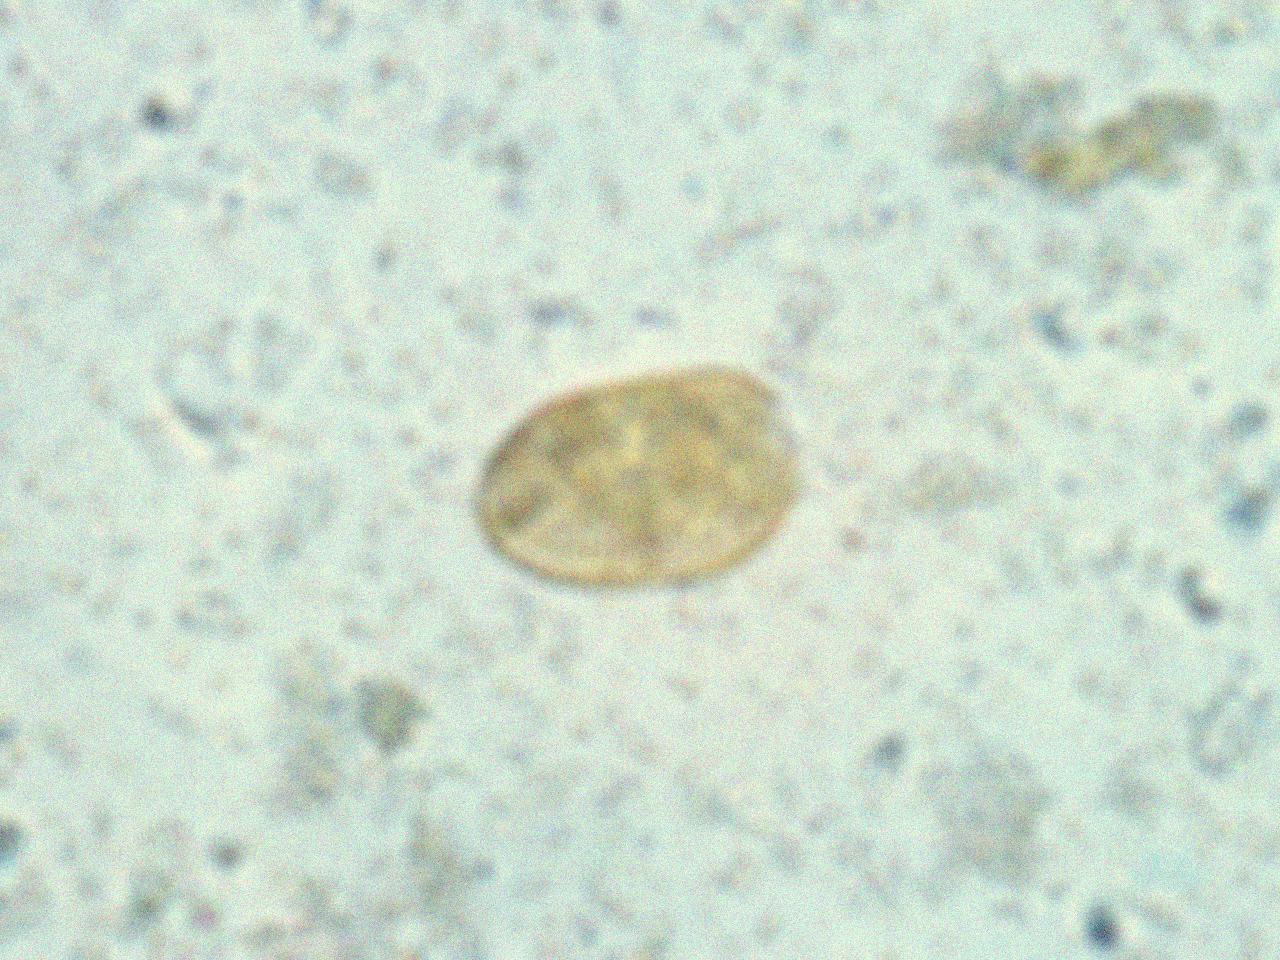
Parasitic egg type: Paragonimus spp